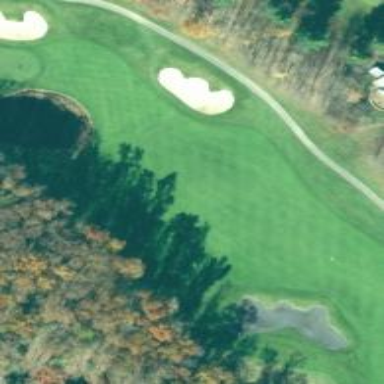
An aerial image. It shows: Golf hole.